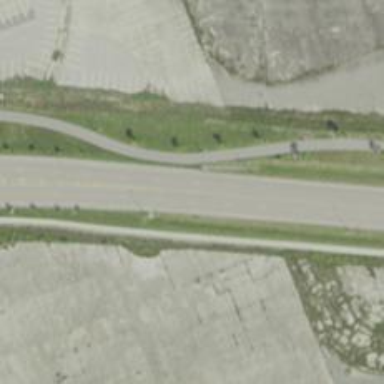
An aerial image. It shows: Tertiary road with asphalt surface.